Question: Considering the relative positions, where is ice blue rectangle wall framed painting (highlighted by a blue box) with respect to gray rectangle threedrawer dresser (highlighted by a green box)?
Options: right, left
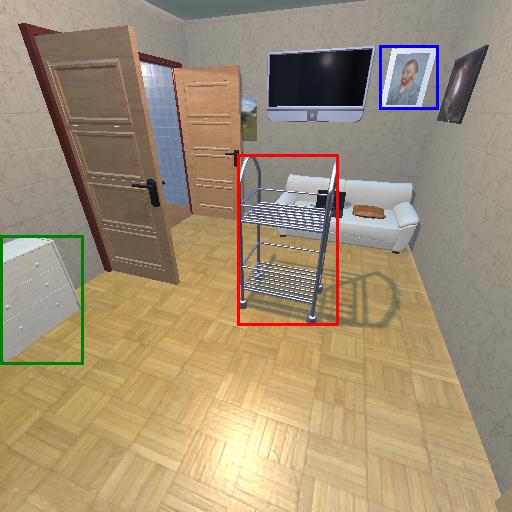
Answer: right